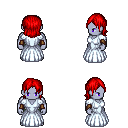
a pixel art fantasy rpg character, male body template, dark elf, purple skin, underdress, teal pants, red long bangs hairstyle, cloth bracers, four views (front, back, left, right), 2x2 character sprite sheet, small pixel art, hard edges, no anti-aliasing